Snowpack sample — Buffalo Mountain, Silverthorne, Colorado, USA (1/25/25, 10:11 AM MST)
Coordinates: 39.6222, -106.1139
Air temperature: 22 °F
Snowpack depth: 110 cm
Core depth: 30 cm
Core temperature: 42.8 °F
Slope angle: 12°, slope face: 102°
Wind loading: high
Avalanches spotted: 0
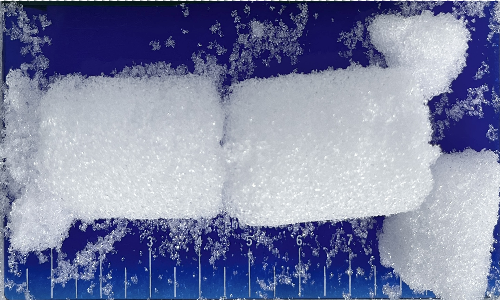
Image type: core
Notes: No avalanches nearby, collected on the outskirts of a fire break 15 meters from the treeline, on way to Buffalo and Red Mountain